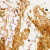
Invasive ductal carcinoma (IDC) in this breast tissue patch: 0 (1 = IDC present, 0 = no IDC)